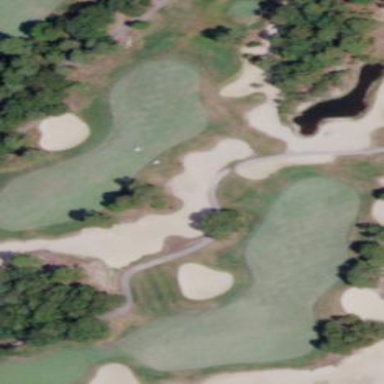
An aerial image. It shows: Rough area in golf course.